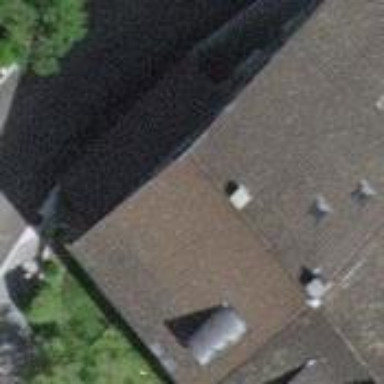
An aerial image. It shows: Terrace building.